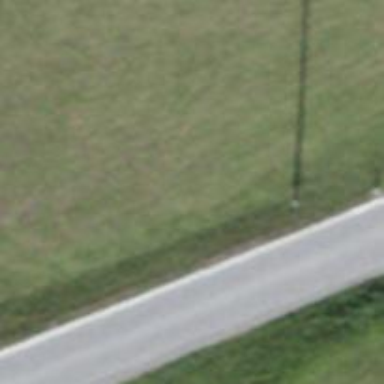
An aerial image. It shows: Minor power line.